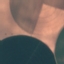
Label: AnnualCrop